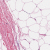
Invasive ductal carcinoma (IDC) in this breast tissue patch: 0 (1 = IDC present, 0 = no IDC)